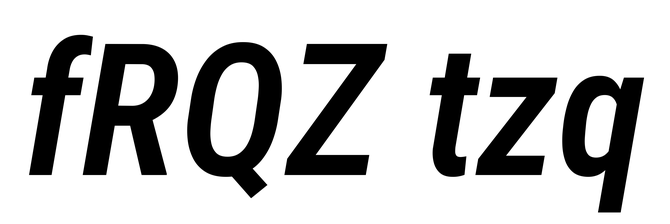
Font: Roboto-Italic_Condensed_SemiBold_Italic